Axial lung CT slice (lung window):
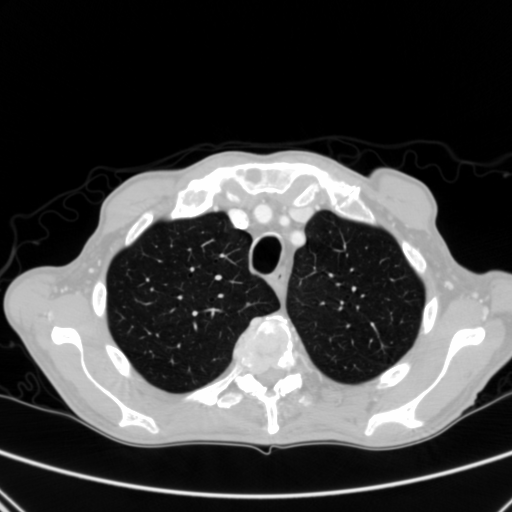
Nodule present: no